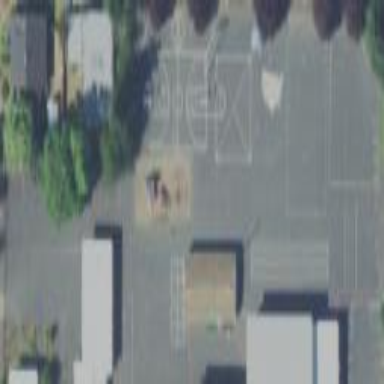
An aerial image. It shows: Schoolyard designated as leisure land.